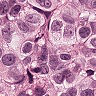
Metastatic tissue present: yes